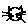
Label: cat